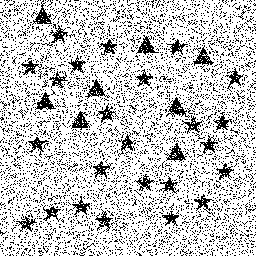
Squares: 0
Triangles: 8
Stars: 24
Total shapes: 32